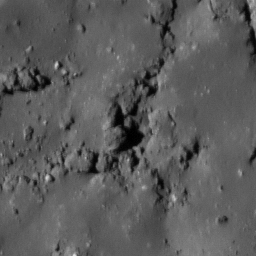
Pit: Tycho 29b
Host crater: Tycho
Host type: impact_melt
Lunar coordinates: latitude -42.847, longitude 348.542